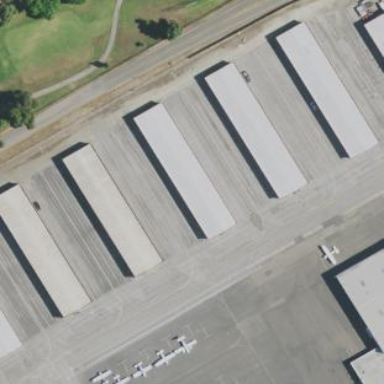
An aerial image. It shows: Hangar located at airport.